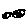
Label: fish